Field crop: tomato
Growth stage: 1
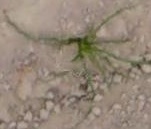
Species: cyperus